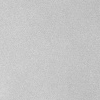
Atmospheric dust classification: dusty